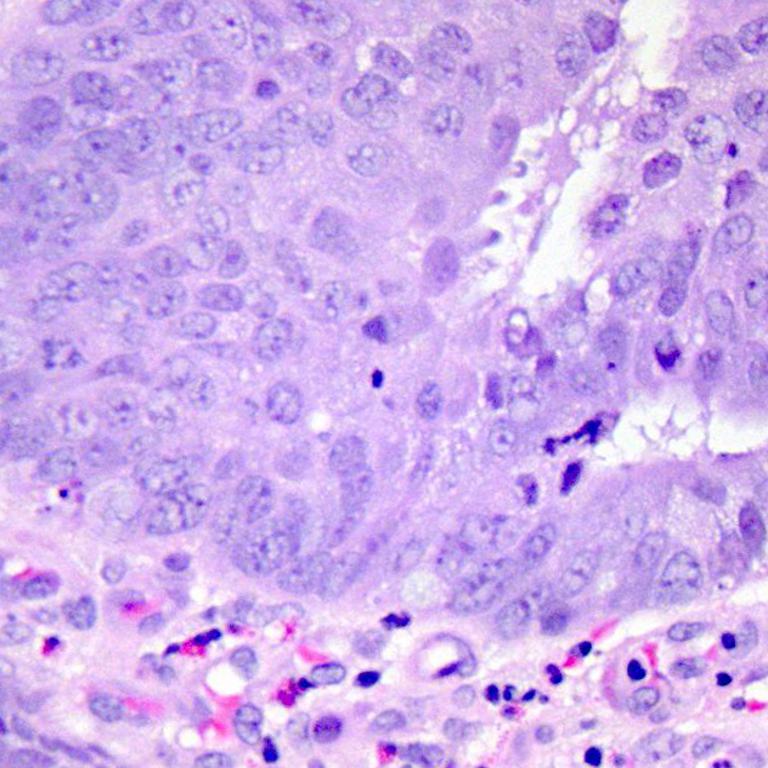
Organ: colon
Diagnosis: adenocarcinomas